Aerial crown-view tile of a tropical tree (Barro Colorado Island, Panama), acquired 20250217:
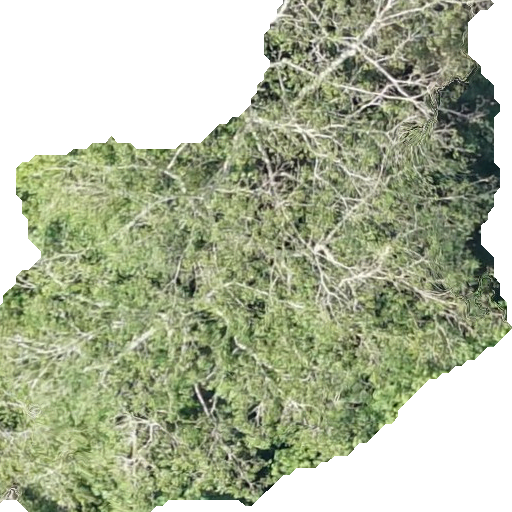
Species: Hura crepitans
GBIF accepted scientific name: Hura crepitans
Crown area: 302.086 m²